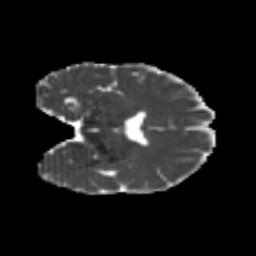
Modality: MD
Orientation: coronal
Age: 20
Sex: female
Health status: healthy
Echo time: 0.074 s